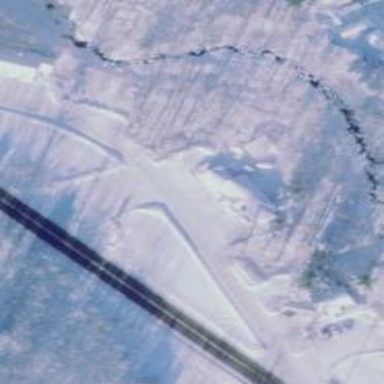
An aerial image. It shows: Scene related to skiing.